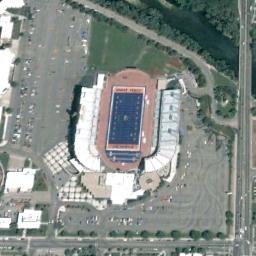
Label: stadium